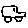
Label: car